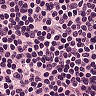
Metastatic tissue present: no